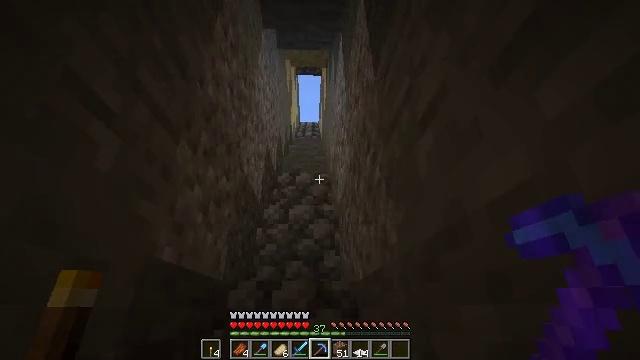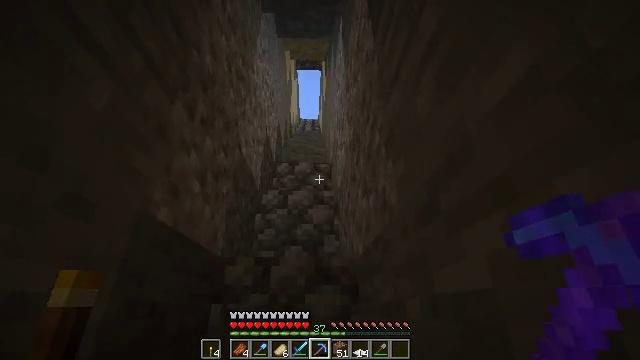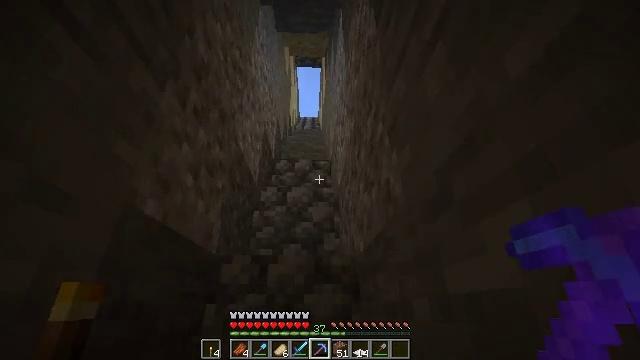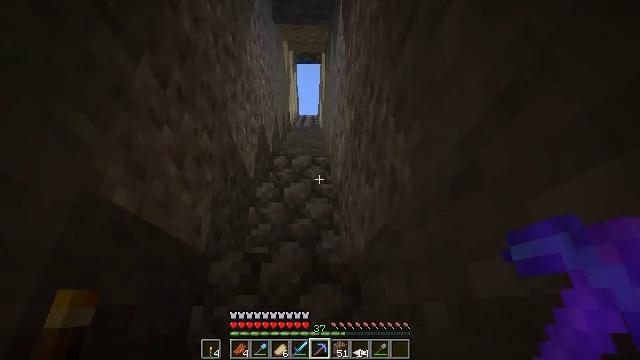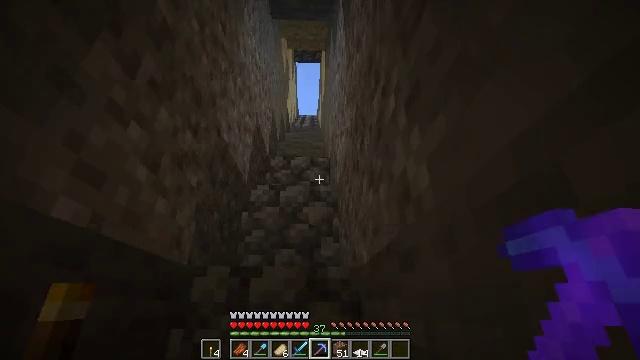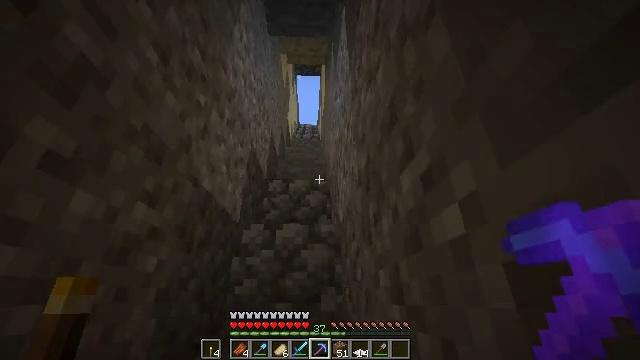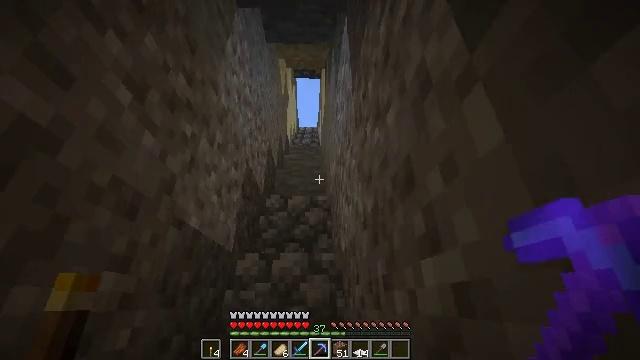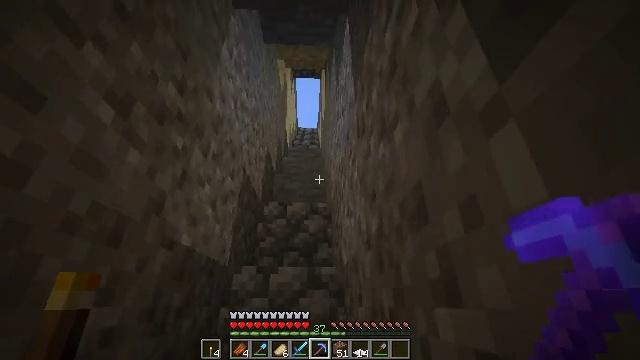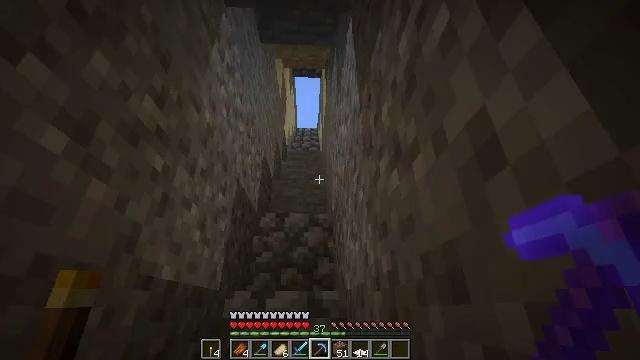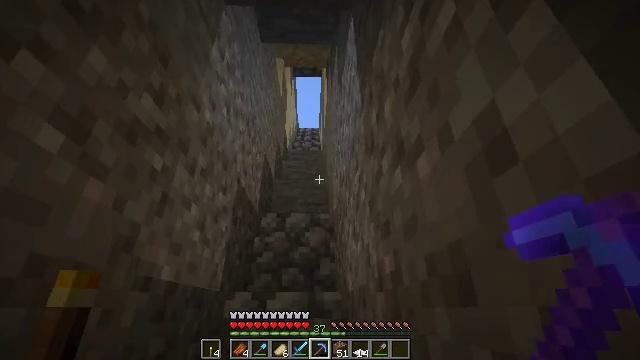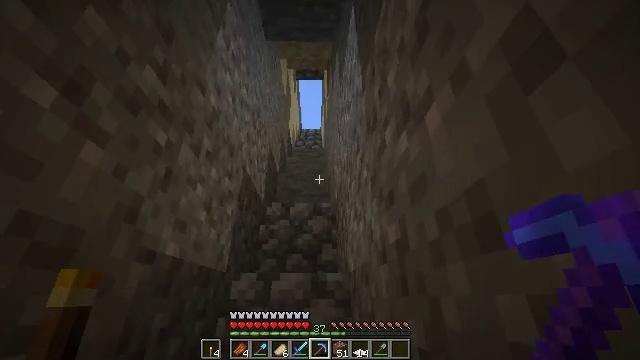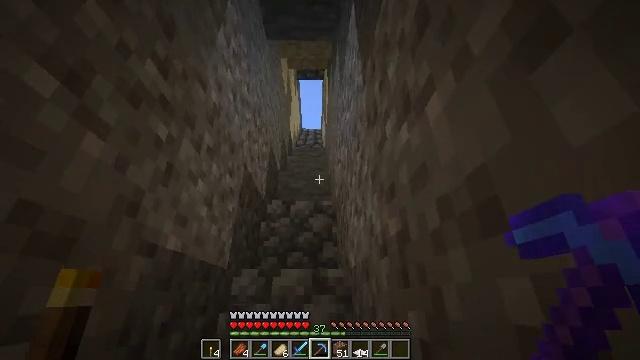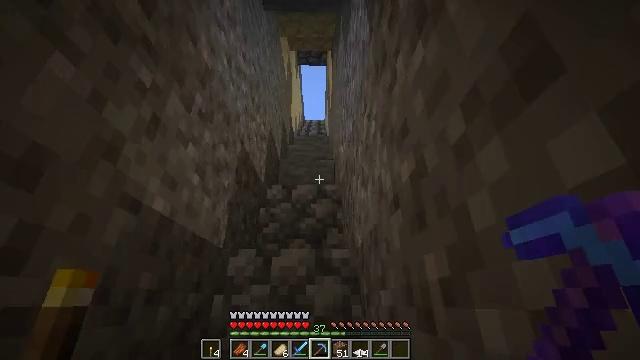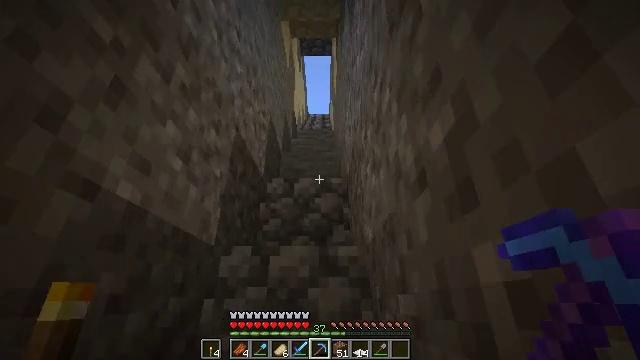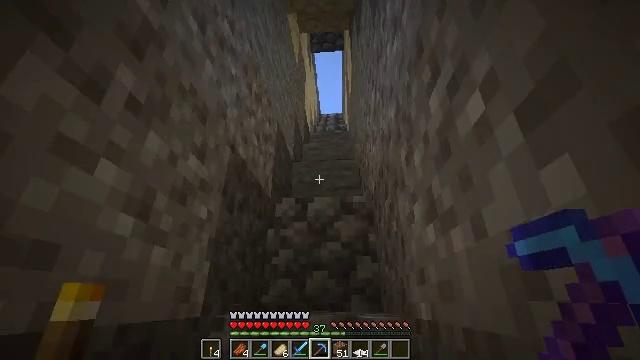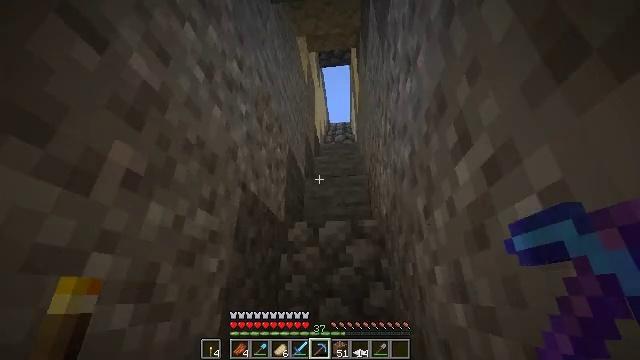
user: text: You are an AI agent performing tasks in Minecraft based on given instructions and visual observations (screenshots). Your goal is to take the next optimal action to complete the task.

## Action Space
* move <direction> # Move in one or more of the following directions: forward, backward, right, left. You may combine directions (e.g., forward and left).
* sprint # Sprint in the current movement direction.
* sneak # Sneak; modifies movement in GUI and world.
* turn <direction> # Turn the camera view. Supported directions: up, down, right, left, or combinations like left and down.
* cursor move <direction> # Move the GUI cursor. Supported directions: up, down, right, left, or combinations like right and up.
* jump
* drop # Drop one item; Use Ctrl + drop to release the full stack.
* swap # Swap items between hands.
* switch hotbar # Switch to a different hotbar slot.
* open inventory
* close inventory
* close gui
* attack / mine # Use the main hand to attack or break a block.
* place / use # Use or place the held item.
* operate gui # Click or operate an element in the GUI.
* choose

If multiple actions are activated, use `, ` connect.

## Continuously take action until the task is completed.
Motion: motion action
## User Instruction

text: Gather the smithing table into your inventory.
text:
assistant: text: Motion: move forward, jump
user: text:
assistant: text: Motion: move forward, jump
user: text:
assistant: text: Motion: move forward, jump
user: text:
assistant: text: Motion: move forward, sprint, jump
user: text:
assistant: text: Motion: move forward, sprint, jump
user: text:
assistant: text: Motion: move forward, sprint, jump
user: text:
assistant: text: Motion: move forward, sprint, jump
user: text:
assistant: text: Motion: move forward, jump
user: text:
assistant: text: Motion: move forward, jump
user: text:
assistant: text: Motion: move forward, jump
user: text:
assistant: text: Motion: move forward, jump
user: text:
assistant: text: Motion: move forward, turn left, jump
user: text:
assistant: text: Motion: move forward, sprint, turn left, jump
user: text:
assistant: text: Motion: move forward, sprint, turn left, jump
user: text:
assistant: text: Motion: move forward, sprint, turn left, jump
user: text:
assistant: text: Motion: move forward, sprint, jump
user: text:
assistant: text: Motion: move forward, jump
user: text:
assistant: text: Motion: move forward, jump
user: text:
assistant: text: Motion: move forward, jump
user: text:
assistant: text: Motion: move forward, jump
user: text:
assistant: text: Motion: move forward, jump
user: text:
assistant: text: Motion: move forward, turn right, jump
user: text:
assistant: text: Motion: move forward, sprint, turn right, jump
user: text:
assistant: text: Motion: move forward, sprint, turn right, jump
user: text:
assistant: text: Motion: move forward, sprint, turn right, jump
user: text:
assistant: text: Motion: move forward, turn right, jump
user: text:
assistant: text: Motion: move forward, jump
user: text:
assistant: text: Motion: move forward, jump
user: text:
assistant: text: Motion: move forward, jump
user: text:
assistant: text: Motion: move forward, jump